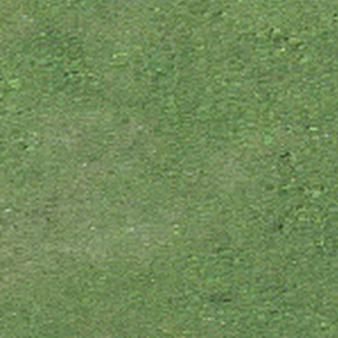
Label: other